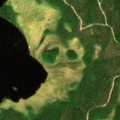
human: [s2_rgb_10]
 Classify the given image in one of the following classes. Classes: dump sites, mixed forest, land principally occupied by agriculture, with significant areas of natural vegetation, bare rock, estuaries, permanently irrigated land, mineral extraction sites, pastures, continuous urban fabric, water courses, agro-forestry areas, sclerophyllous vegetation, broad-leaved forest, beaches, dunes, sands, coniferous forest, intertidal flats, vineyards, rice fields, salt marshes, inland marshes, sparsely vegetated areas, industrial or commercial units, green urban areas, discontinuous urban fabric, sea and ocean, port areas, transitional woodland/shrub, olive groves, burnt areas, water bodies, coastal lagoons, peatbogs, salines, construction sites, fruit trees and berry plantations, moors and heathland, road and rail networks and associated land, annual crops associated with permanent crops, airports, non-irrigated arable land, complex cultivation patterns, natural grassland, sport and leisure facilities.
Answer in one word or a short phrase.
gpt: coniferous forest, transitional woodland/shrub, peatbogs, water bodies